Question: What is not by accident?
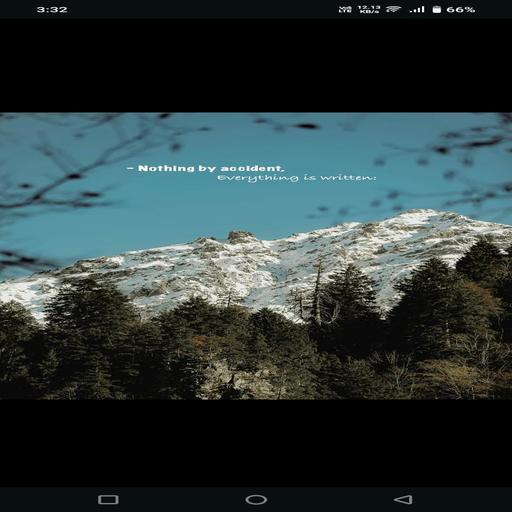
Answer: Nothing